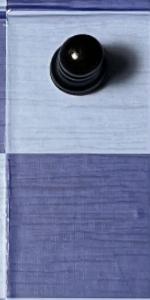
Label: Empty